Field crop: maize
Growth stage: 2
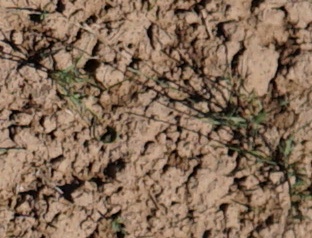
Species: lolium